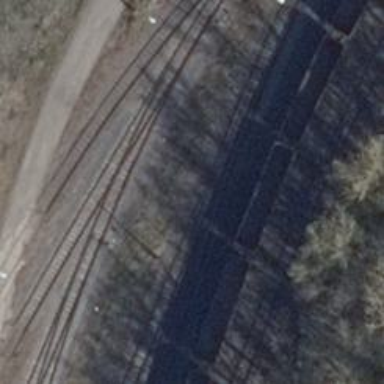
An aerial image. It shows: Railway switch.